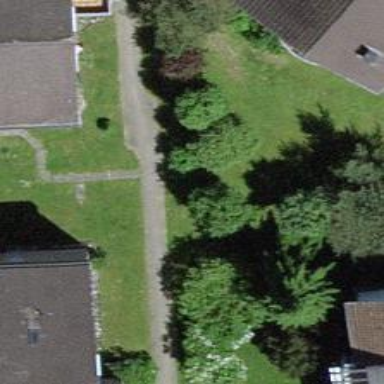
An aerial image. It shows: Footway along the road.